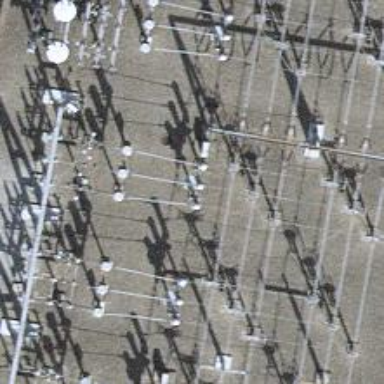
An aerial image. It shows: Power line with 3 cables in bay configuration.